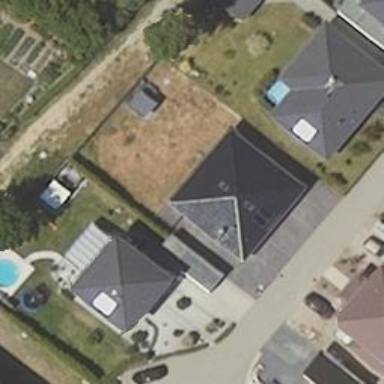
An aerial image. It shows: Simple and straightforward house.